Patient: sex F, age 54
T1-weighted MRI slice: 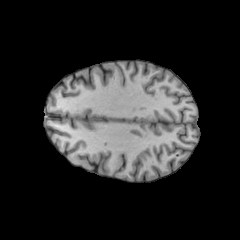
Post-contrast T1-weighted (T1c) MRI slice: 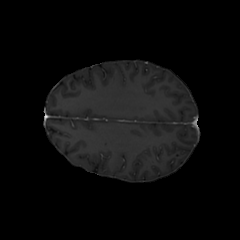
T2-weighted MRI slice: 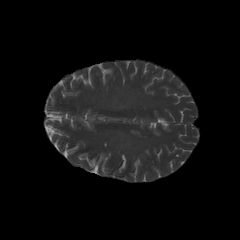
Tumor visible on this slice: no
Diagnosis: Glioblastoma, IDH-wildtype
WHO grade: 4